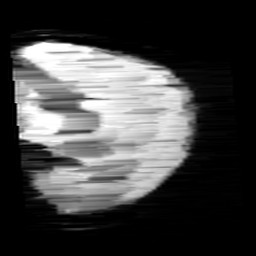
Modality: minIP
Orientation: sagittal
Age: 11
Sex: male
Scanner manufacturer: siemens
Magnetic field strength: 3 T
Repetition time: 0.027 s
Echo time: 0.02 s